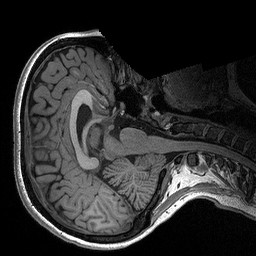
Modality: T1w
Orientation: axial
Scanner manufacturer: siemens
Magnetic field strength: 3 T
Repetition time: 2.3 s
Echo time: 0.00298 s